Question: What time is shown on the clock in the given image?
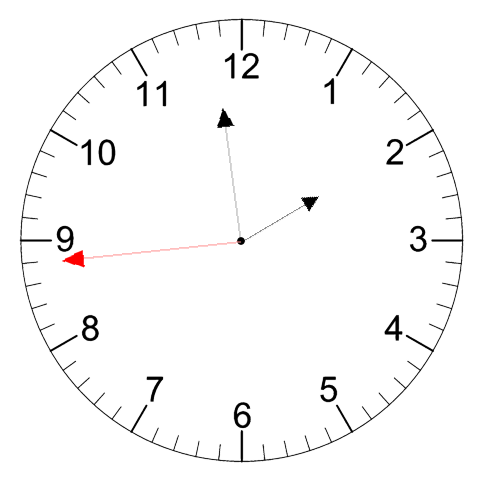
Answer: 01:58:44